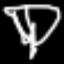
Label: diamond